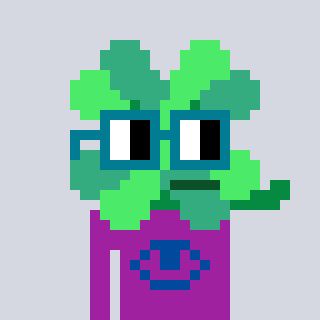
a pixel art character with square dark green glasses, a clover-shaped head and a magenta-colored body on a cool background